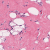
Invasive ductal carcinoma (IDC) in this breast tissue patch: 0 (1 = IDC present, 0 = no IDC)